Question: We use output caching profiles in Web.Config like so:
'''
<caching>
<outputCacheSettings>
<outputCacheProfiles>
<clear />
<add name="CacheHourly" location="Server" duration="3600" varyByParam="*" varyByCustom="IsMobile" />
<add name="CacheDaily" location="Server" duration="86400" varyByParam="*" varyByCustom="IsMobile" />
</outputCacheProfiles>
</outputCacheSettings>
</caching>
'''
In 'perfmon', we're seeing 100% misses (no hits) in Output Cache counters. We're basically seeing 0s across the board for Output Cache counters (except misses).
See screenshot below.

The kicker is that I'm fairly sure it's enabled. If I add 'enabled="false"' to each output cache profile, and then hit a target page, it will return in 300ms consistently. If I keep them enabled, it will return in 90ms consistently, which isn't super fast, but it's consistently faster than 300ms.
Edit: Am I wrong to think that Output Cache * counters are the correct counters? URI Cache counters seem to have higher hit %, but I thought that was just for IIS URI metadata.
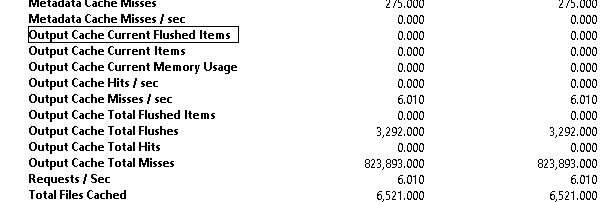
Answer: Ah-hah!
Not to be confused with all the other counters that include Output Cache values, the counter you need to use (in this situation) is the 'ASP.NET Applications' counter.